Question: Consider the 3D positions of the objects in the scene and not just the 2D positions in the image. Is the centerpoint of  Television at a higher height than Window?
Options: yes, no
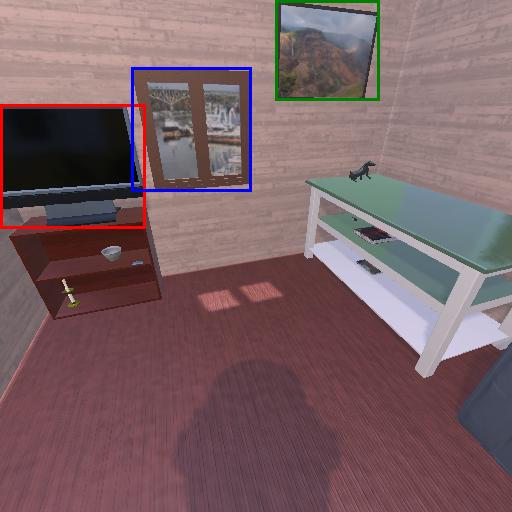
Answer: yes